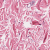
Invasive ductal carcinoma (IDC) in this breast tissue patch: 0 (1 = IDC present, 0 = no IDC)